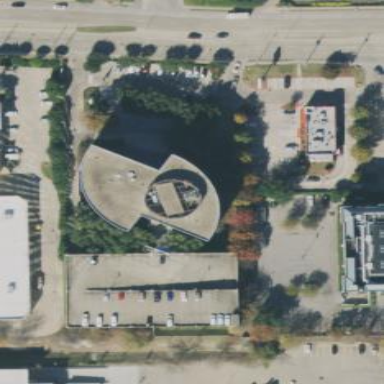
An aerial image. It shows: Office building.